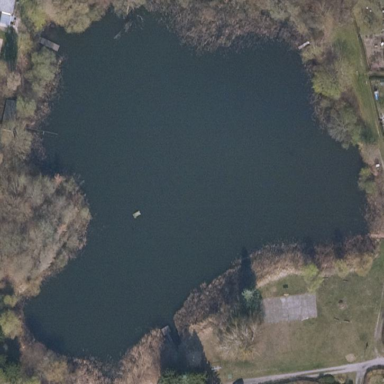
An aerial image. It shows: Pond with natural water.